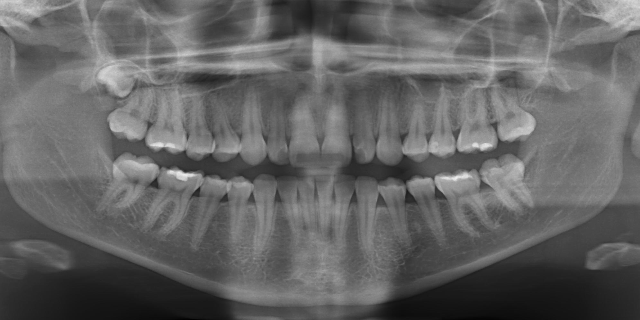
adult